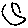
Label: moon